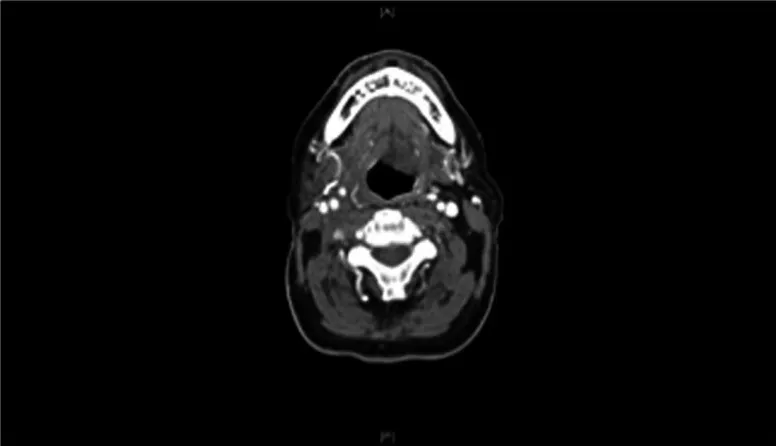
After a 2-week course of stereotactic radiation, CT scan of the neck with contrast showing complete response to therapy.
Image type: radiology (ct)